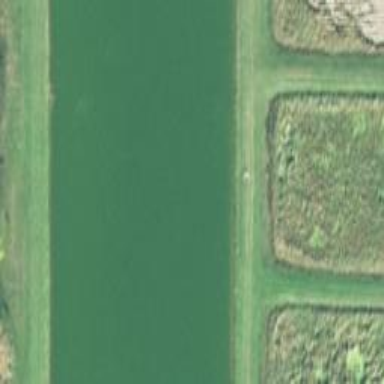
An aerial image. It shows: Treatment reservoir.